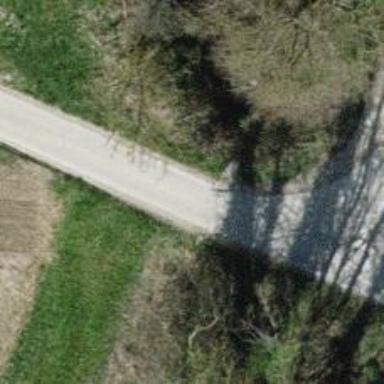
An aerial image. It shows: Concrete track road with bridge. The track is of grade1.